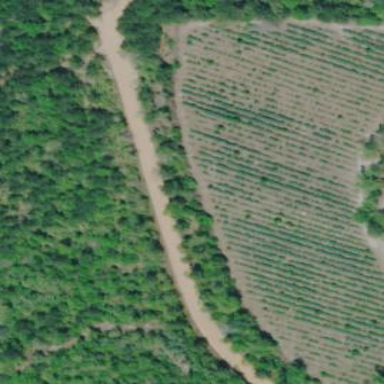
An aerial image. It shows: Orchard filled with blueberry plants.